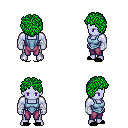
a pixel art fantasy rpg character, male body template, dark elf, purple skin, blue vest, magenta pants, green curly afro hairstyle, white cloth bandages, black slippers, four views (front, back, left, right), 2x2 character sprite sheet, small pixel art, hard edges, no anti-aliasing